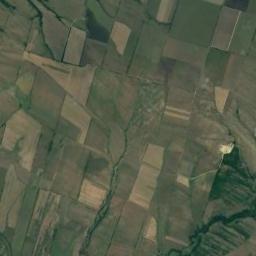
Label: rectangular_farmland